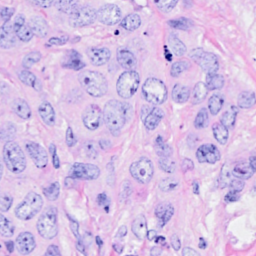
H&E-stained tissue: Breast